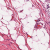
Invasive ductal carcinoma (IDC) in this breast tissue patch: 1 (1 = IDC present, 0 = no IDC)